This time-frequency spectrogram was computed from a bearing vibration snapshot; brighter regions carry more energy. Classify the bearing condition as one of: normal, inner_race, outer_race, ball.
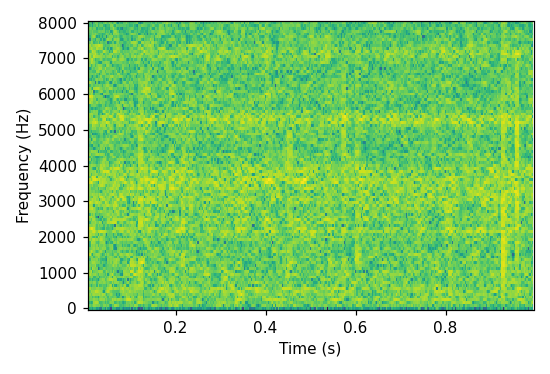
Answer: inner_race